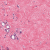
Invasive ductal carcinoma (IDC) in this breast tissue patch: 0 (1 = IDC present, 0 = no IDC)